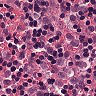
Metastatic tissue present: yes